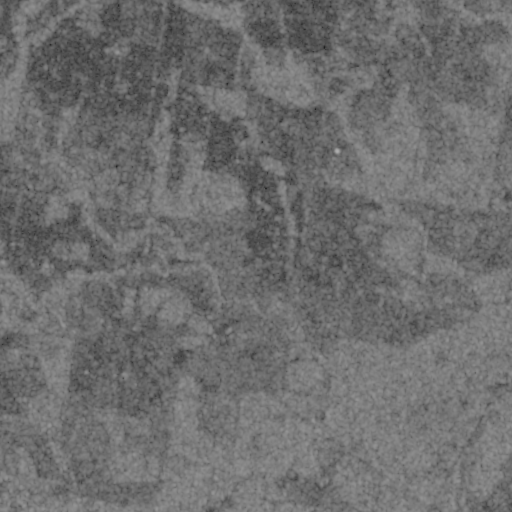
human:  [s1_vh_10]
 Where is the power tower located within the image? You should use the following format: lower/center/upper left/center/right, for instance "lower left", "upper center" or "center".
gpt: The power tower is located in the upper right of the image.
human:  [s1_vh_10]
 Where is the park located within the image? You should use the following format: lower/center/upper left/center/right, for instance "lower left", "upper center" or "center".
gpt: There is no park in the image.

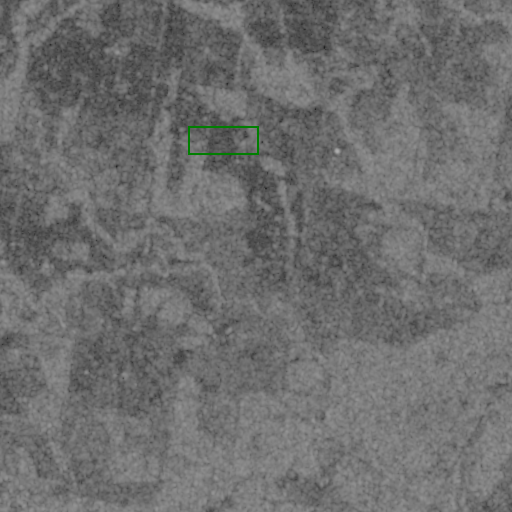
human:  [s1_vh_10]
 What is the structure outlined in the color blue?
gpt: There is no blue outline.
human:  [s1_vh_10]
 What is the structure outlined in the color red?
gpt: There is no structure outlined in red.